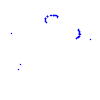
Particle: proton